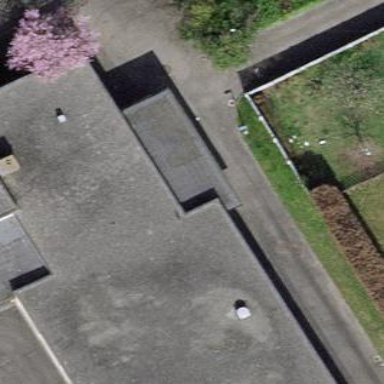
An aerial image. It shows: View of roof of building.